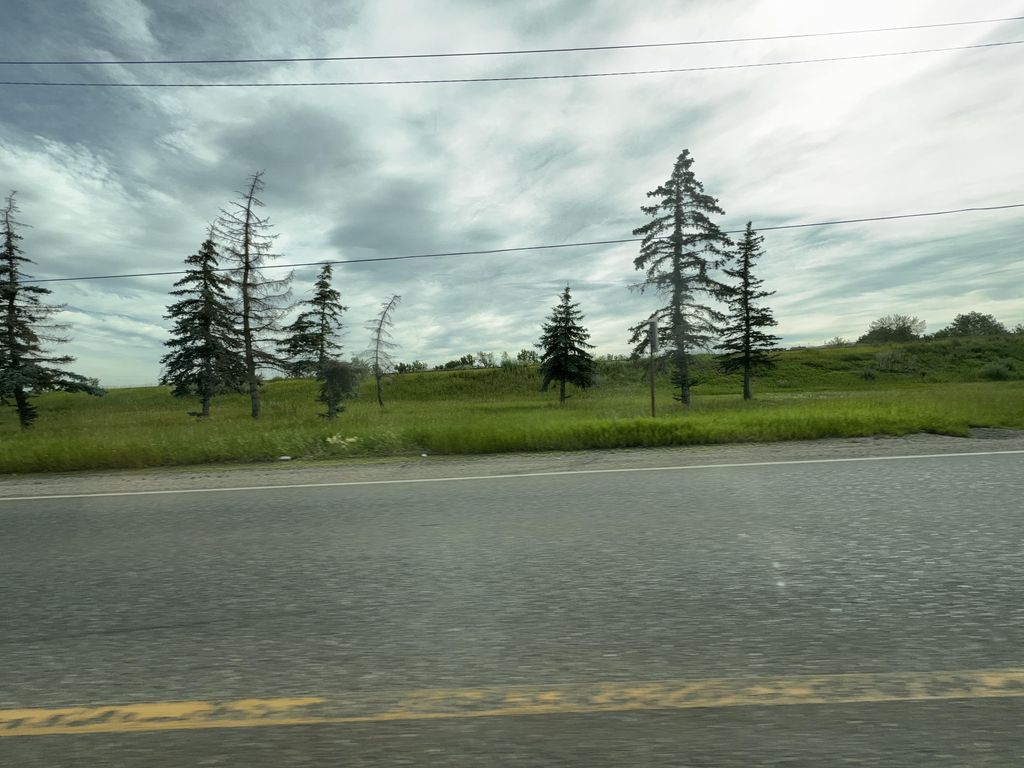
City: calgary